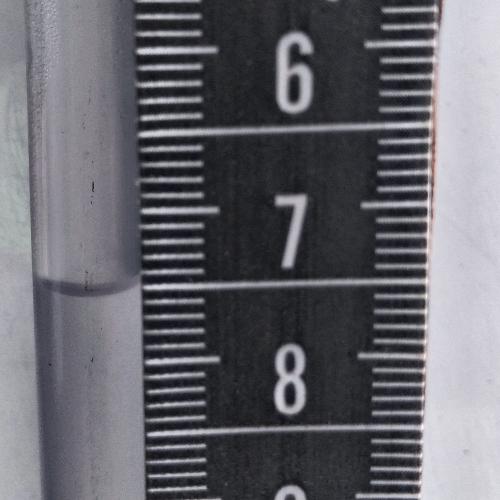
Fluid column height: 7.5 cm